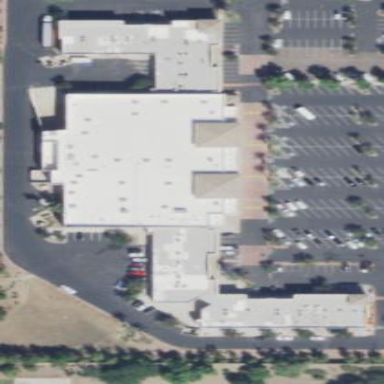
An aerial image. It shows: Fitness center building.